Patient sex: M
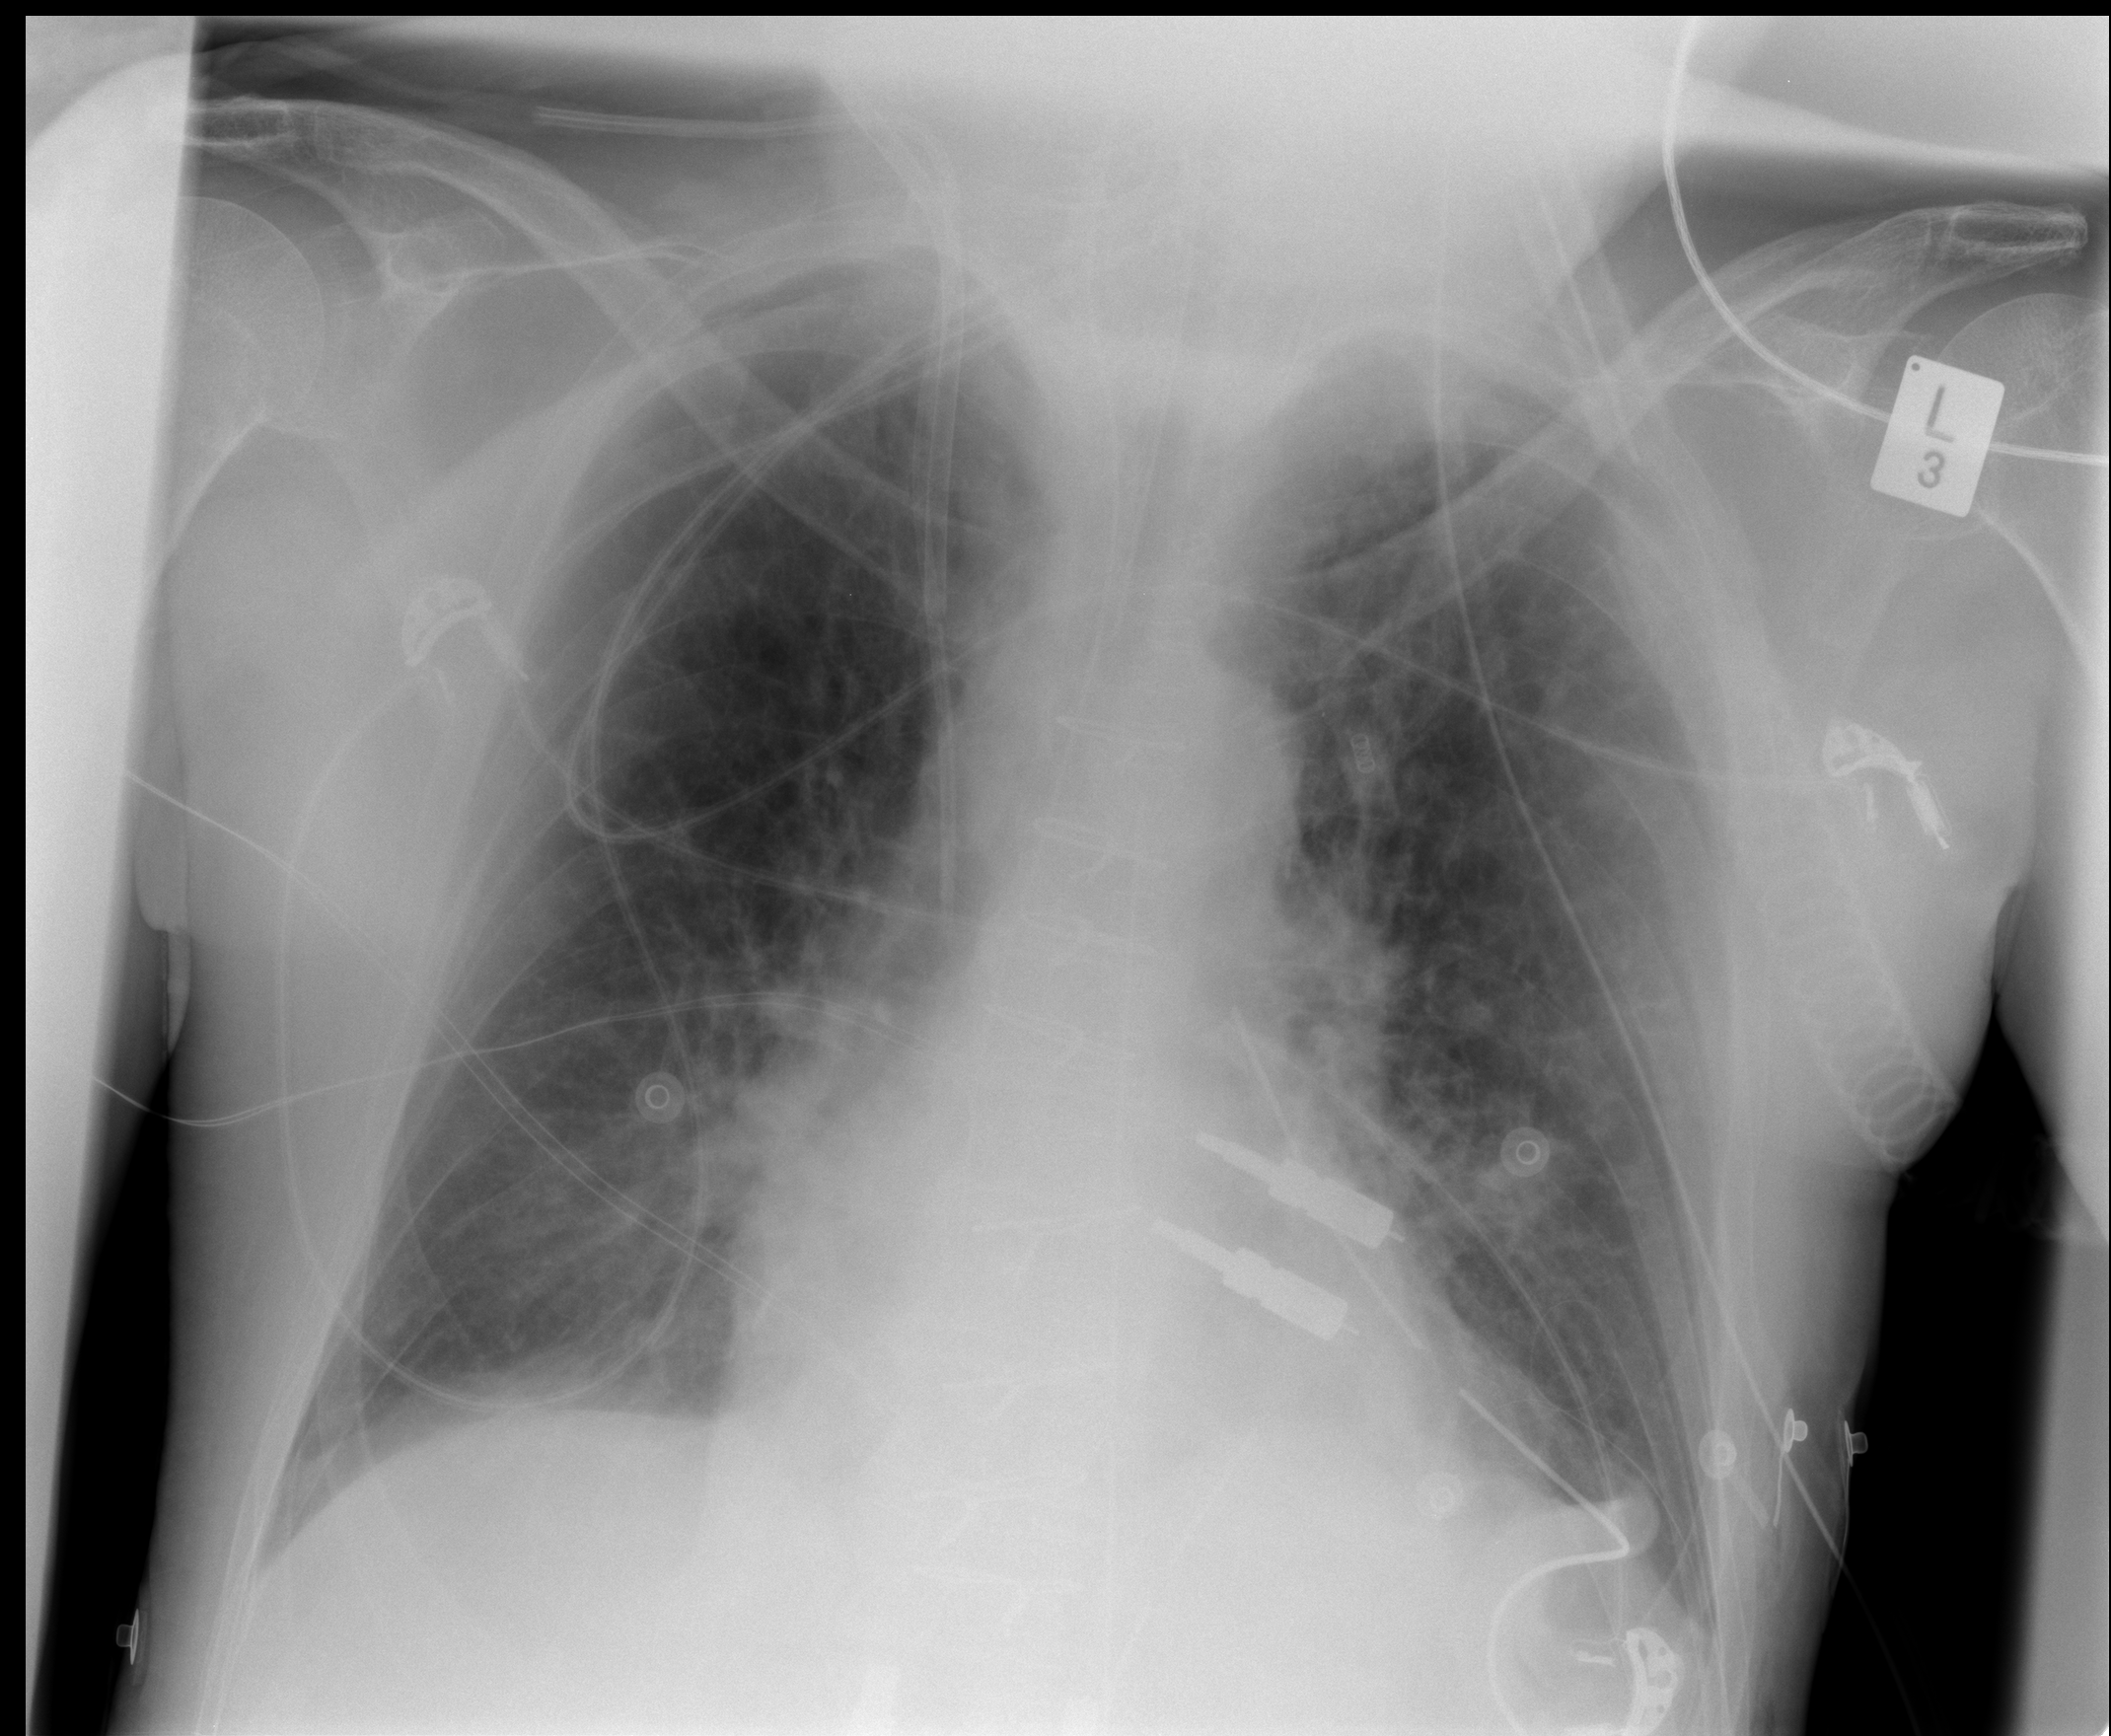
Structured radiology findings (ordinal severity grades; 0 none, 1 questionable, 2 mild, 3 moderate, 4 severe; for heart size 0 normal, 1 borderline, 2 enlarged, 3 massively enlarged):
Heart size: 1
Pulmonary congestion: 2
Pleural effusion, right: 0
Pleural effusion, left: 1
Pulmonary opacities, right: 0
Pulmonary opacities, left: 0
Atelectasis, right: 0
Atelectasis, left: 2